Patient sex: M
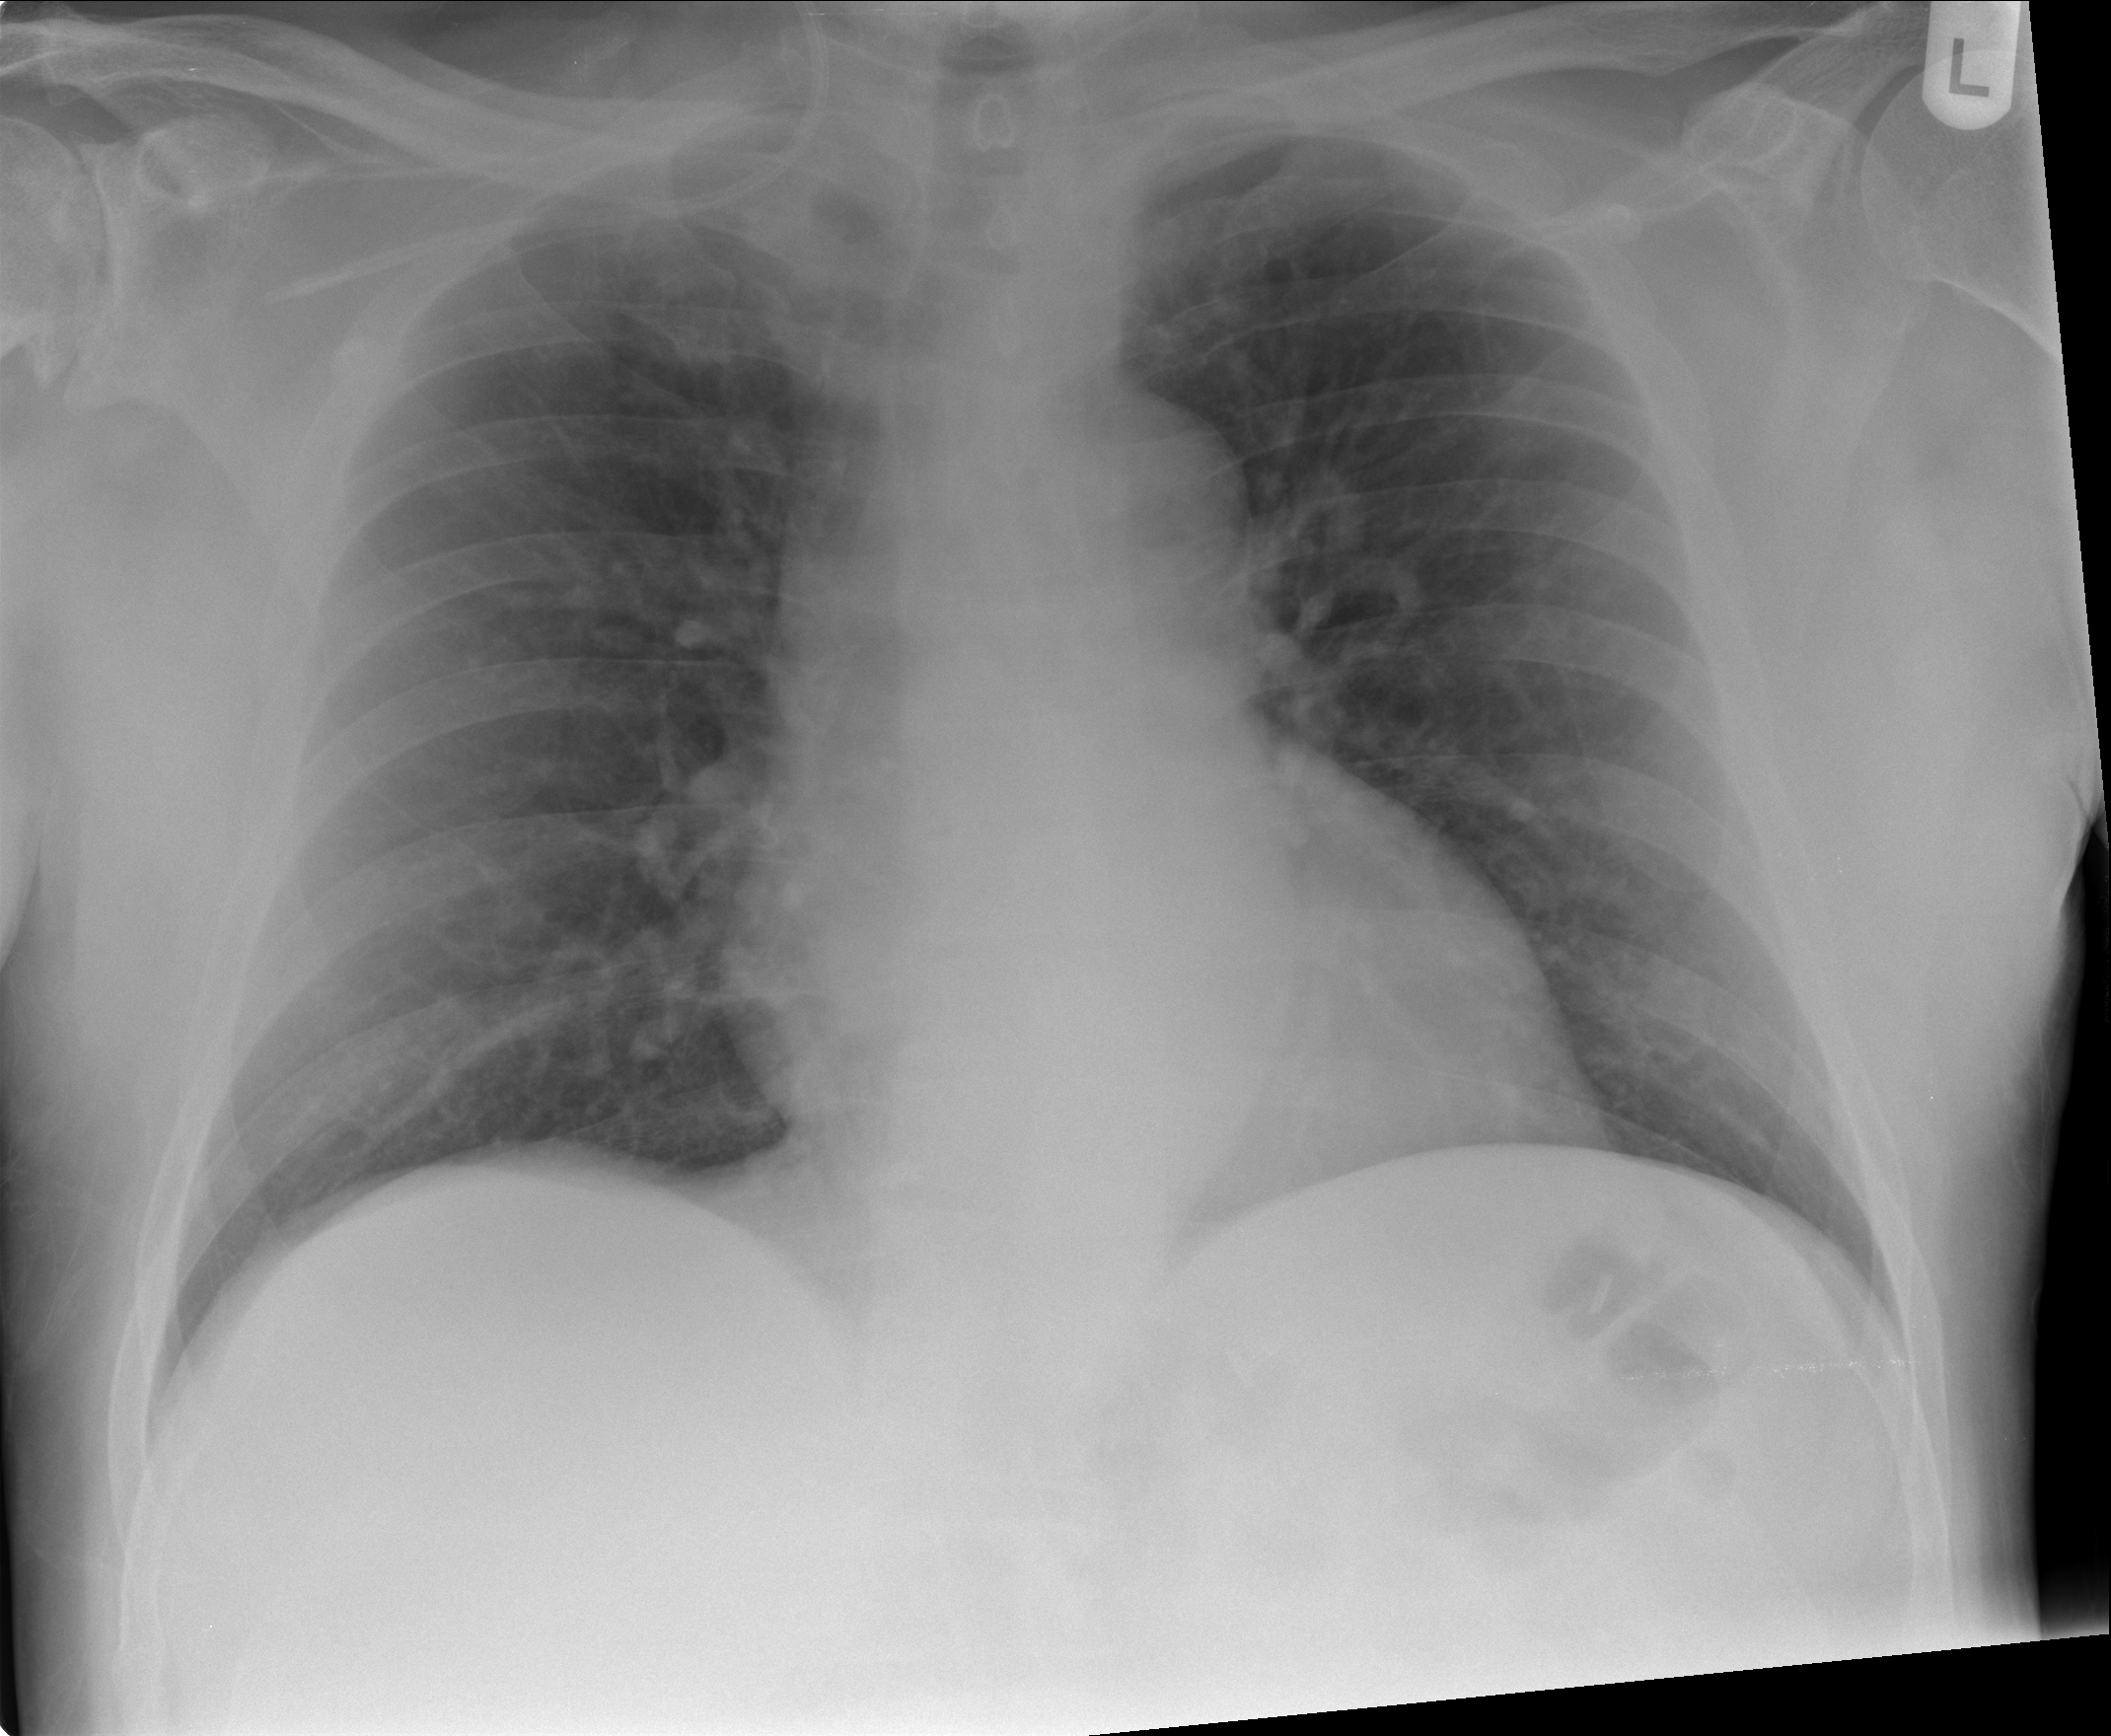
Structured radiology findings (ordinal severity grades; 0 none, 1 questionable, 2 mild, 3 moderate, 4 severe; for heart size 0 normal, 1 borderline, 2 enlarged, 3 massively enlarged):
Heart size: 1
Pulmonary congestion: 1
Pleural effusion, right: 0
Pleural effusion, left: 0
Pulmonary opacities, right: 0
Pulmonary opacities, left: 0
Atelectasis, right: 2
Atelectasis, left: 0